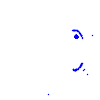
Particle: kaon